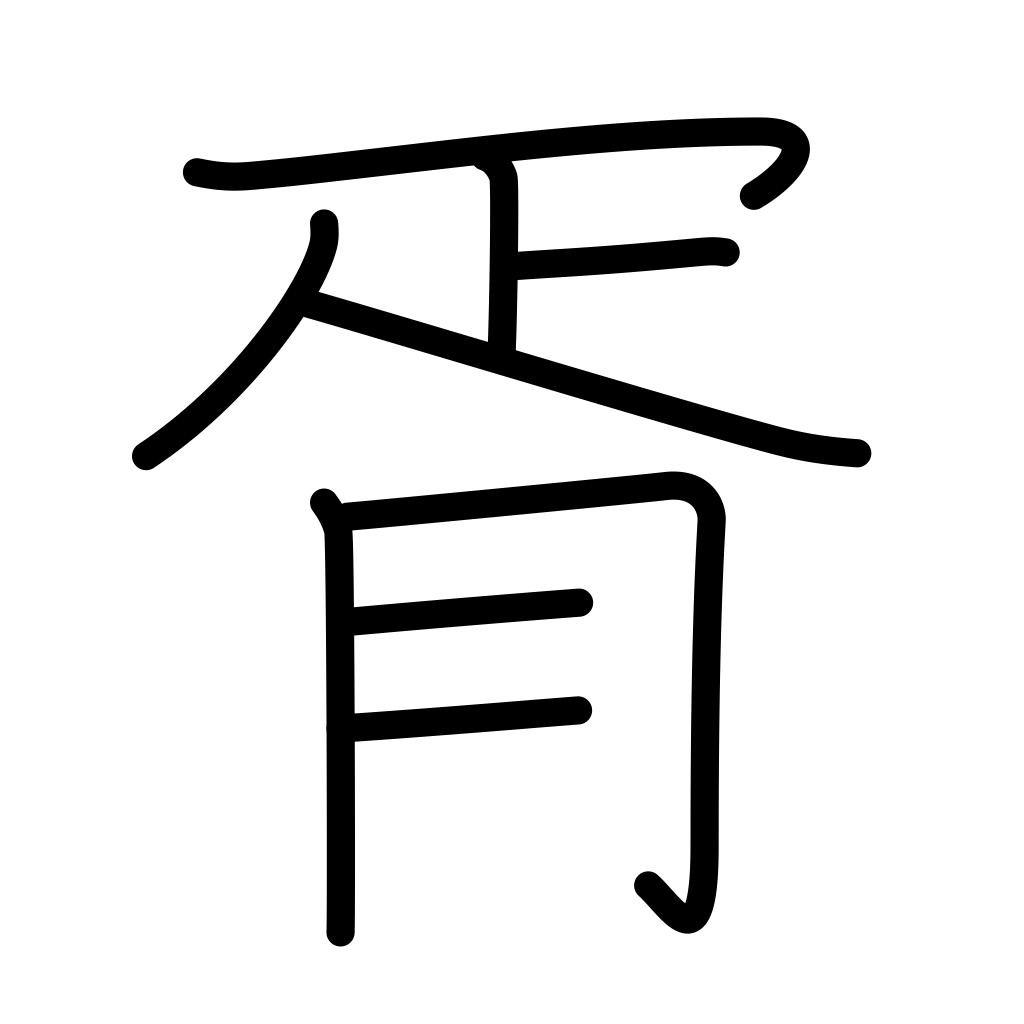
Meaning: together, mutual, subordinate official